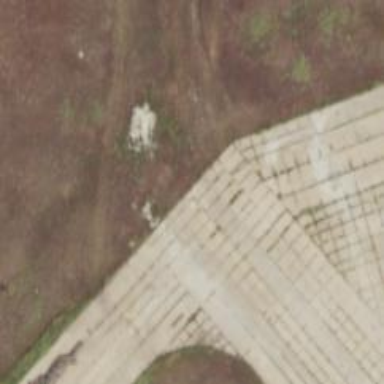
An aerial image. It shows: Abandoned airport.